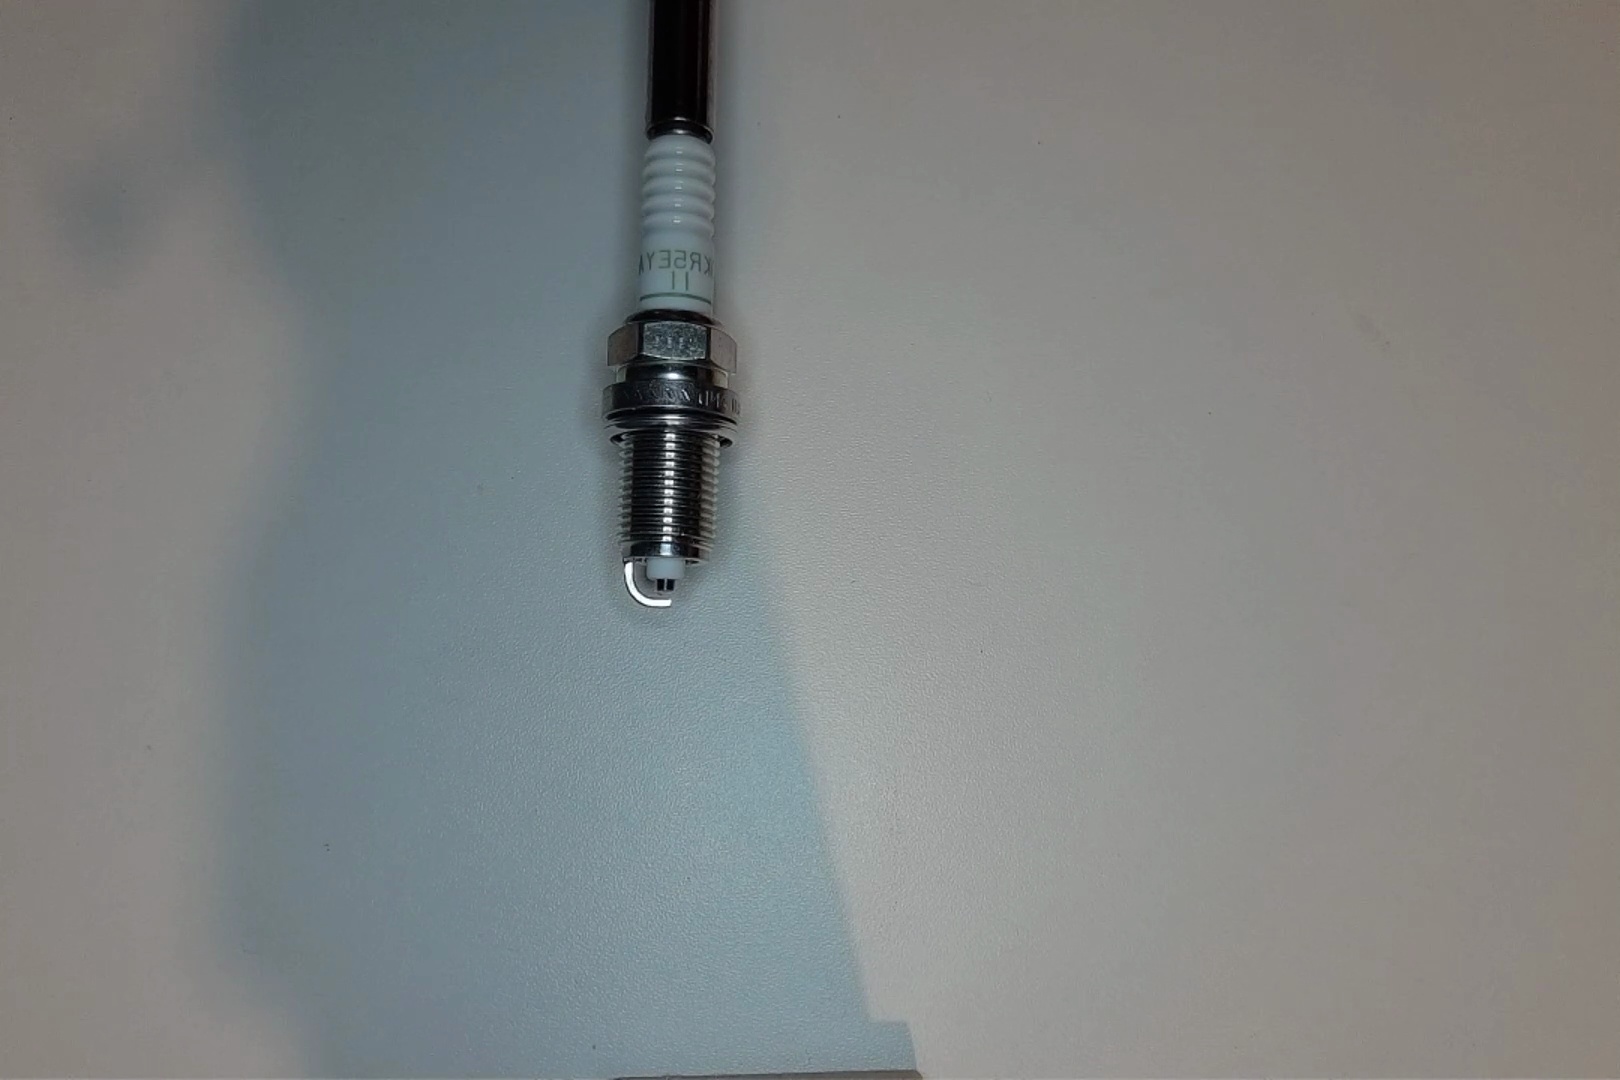
Label: no anomaly